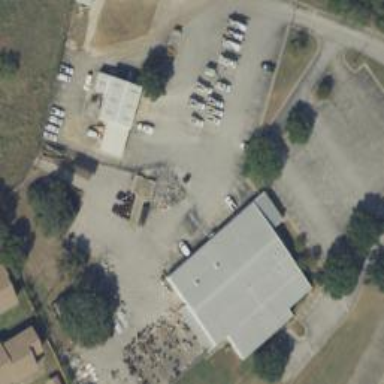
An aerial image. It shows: Commercial building.